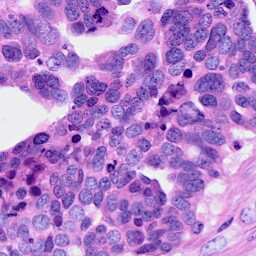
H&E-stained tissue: Ovarian